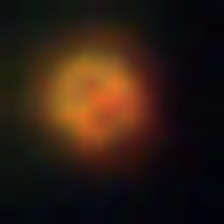
Taxon: NanoPlankton
Group: Other